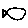
Label: fish